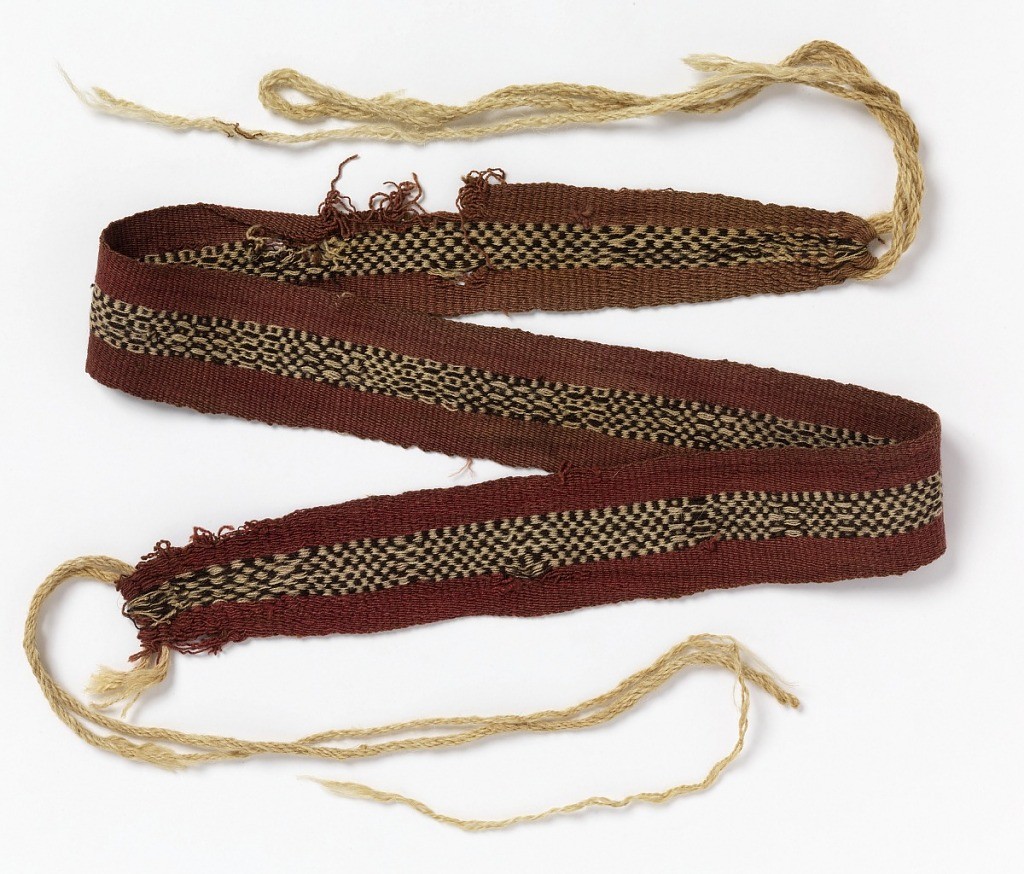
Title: Band
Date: possibly 1200
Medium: wool Technique: warp-faced plain weave with float patterning
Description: Belt of dark red wool with center design of black and white checker pattern. White cords to tie at sides.